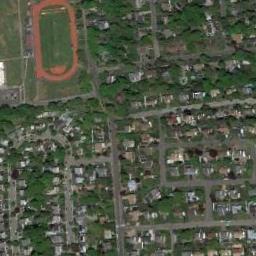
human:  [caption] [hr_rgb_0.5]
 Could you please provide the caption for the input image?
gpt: There are numerous buildings near the ground track field .

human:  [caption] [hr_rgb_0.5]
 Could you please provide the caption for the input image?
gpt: A track and field is built in the middle of a residential area, Surrounded by a lot of vegetation .

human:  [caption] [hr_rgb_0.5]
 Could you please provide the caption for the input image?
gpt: The ground track field is surrounded by lots of trees and houses arranged neatly .

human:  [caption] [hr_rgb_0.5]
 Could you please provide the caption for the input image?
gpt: There is a building next to the track and field .

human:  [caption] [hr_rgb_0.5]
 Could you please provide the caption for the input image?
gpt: There are many green trees and buildings around the ground track field .